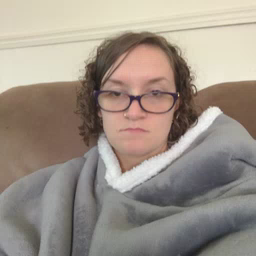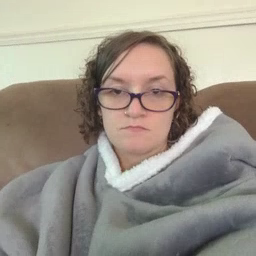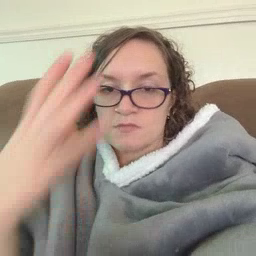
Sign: sleepy